Chest X-ray. View position: PA
Patient age: 43
Patient sex: M
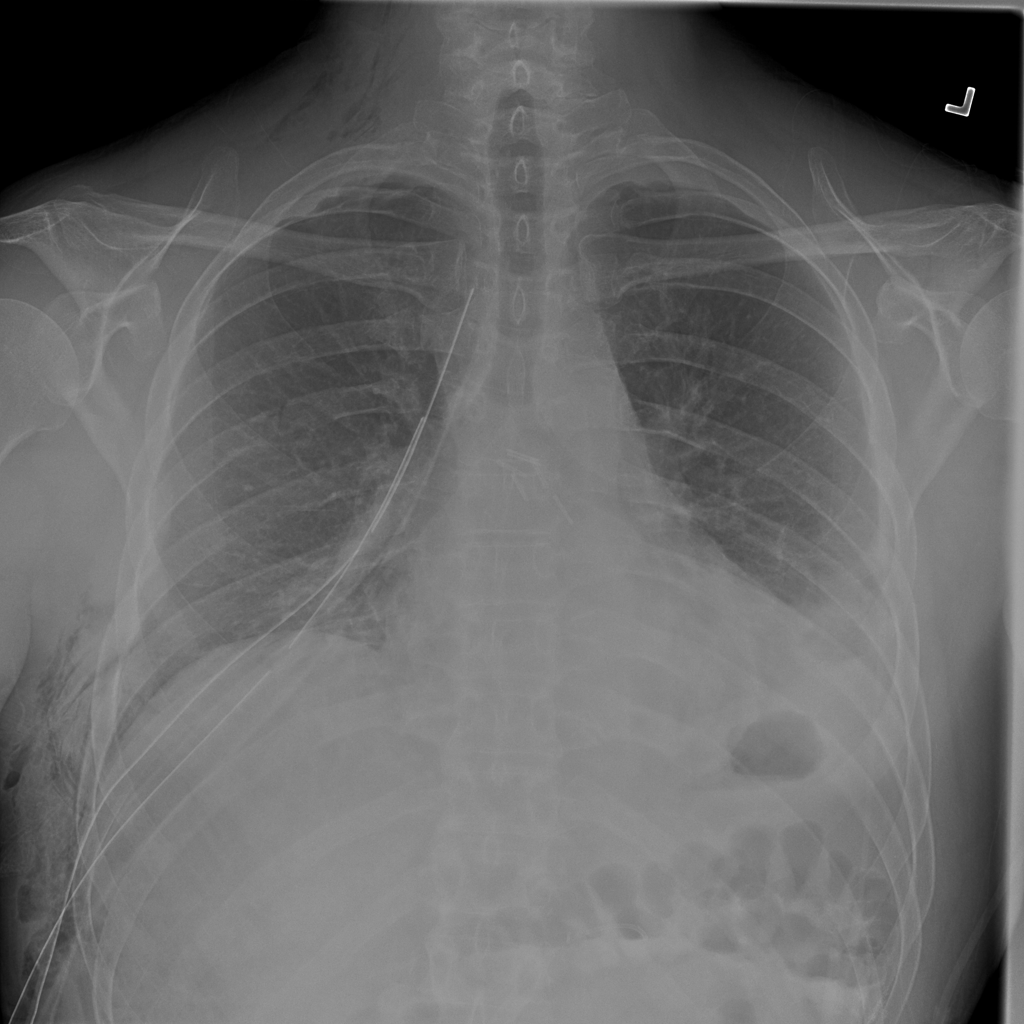
Finding: Pneumothorax